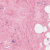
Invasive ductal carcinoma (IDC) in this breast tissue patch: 0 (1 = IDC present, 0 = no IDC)